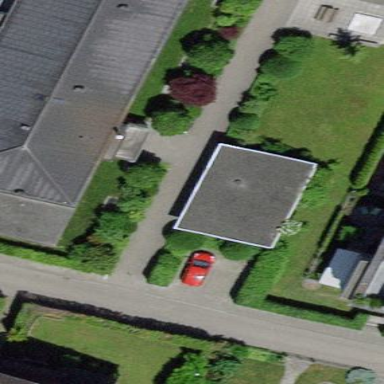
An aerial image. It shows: Shed.